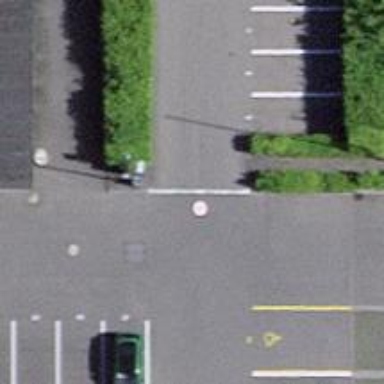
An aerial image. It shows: Asphalt parking aisle road.